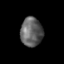
Tissue: skin
Cell type: Epithelial cells
Senescence score: 0.2644
Nuclear area (px): 623
Mean DAPI intensity: 98.262